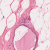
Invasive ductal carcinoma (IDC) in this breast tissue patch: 0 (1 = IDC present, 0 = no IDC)